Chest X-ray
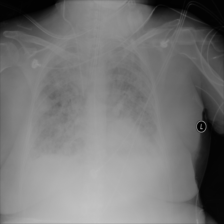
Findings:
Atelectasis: negative
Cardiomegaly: negative
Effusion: negative
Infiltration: negative
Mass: negative
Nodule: negative
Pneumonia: negative
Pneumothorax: negative
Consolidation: negative
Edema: negative
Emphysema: negative
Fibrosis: negative
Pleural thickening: negative
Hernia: negative